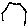
Label: hexagon